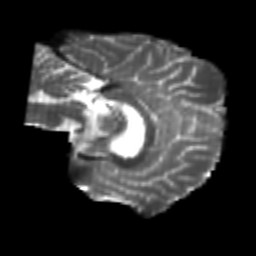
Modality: T2w
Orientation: sagittal
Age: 22
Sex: male
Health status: healthy
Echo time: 0.074 s